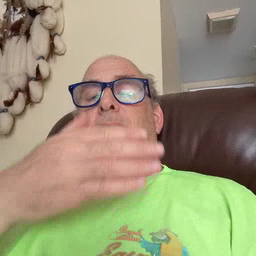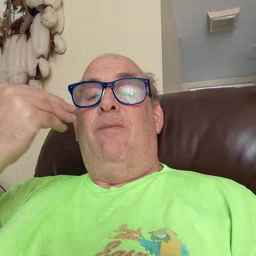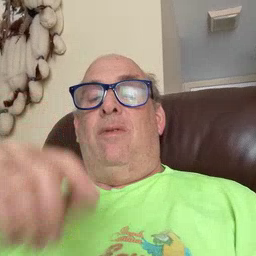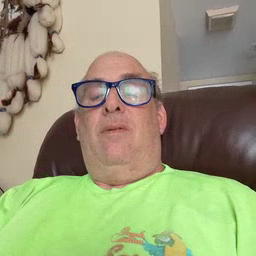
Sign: better